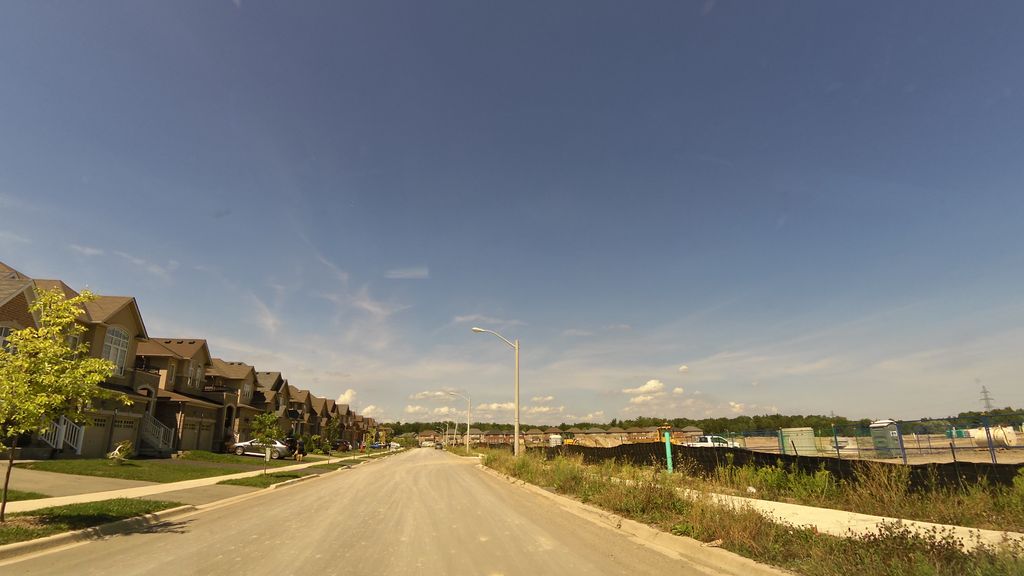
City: hamilton